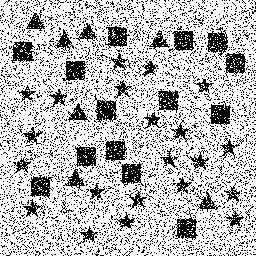
Squares: 14
Triangles: 7
Stars: 21
Total shapes: 42